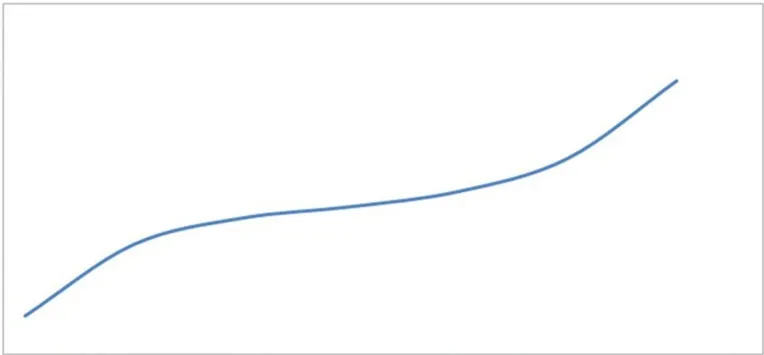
The perception as leader in the Digital Transformation.
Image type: chart (chart)